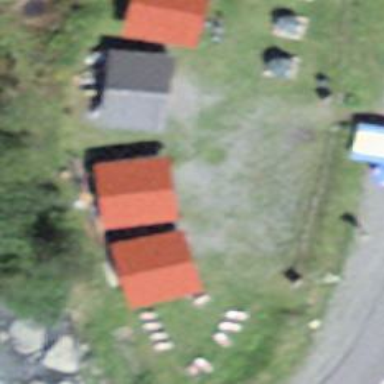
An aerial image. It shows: Variety store.